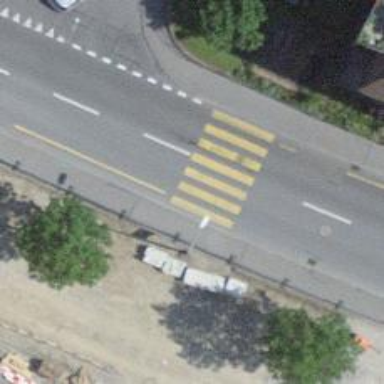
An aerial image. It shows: Kerb serving as barrier.